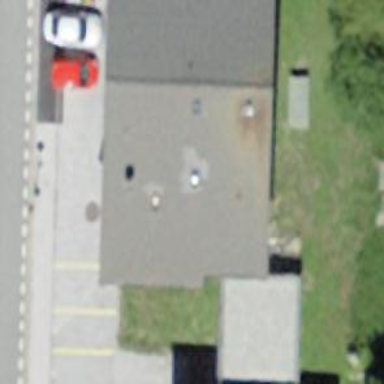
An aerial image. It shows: Bar.